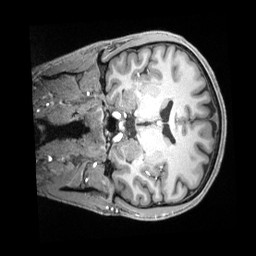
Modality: T1w
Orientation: coronal
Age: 22
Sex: male
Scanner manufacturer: siemens
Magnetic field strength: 3 T
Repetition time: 2.4 s
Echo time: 0.00226 s